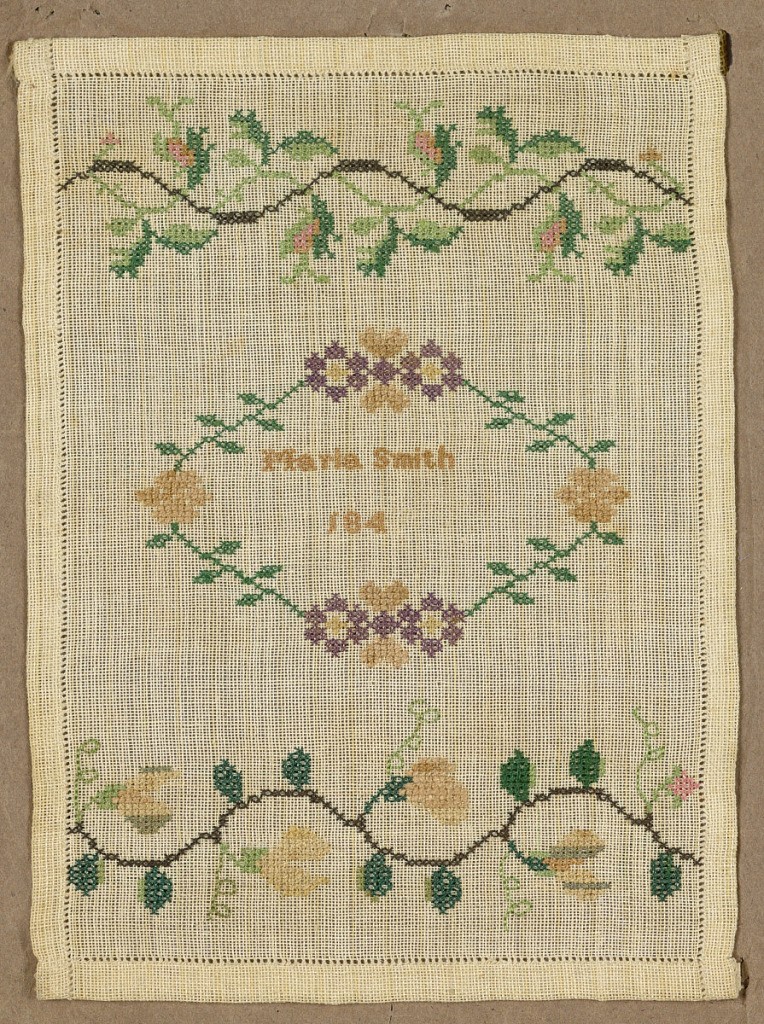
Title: Sewing instruction book samples
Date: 1829
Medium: linen, wool Technique: embroidered on plain weave
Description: a) Sampler with letters worked in red as cross borders. b) Sampler on wool fabric with alphabets, numbers, and one cross border worked in brown, yellow, and green. c) Sampler with alphabet, numbers and cross borders worked in blue. d) Sampler worked in colors in design of two floral cross borders and a floral ornament surrounding "Maria Smith 184_." e) Sampler worked in colors of wool with two alphabets, numbers and floral ornament. f) Sampler (unfinished) with fourteen letters worked in brown silk. All are marked "8th Class Specimen."